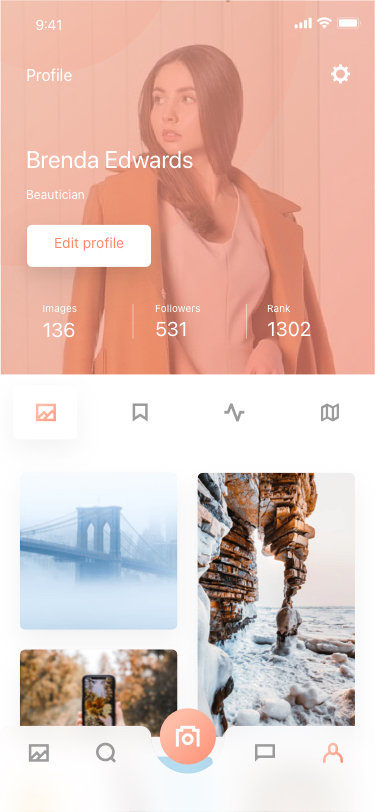
Text in this UI design:
Profile
Images
136
Followers
531
Rank
1302
Beautician
Brenda Edwards
Edit profile